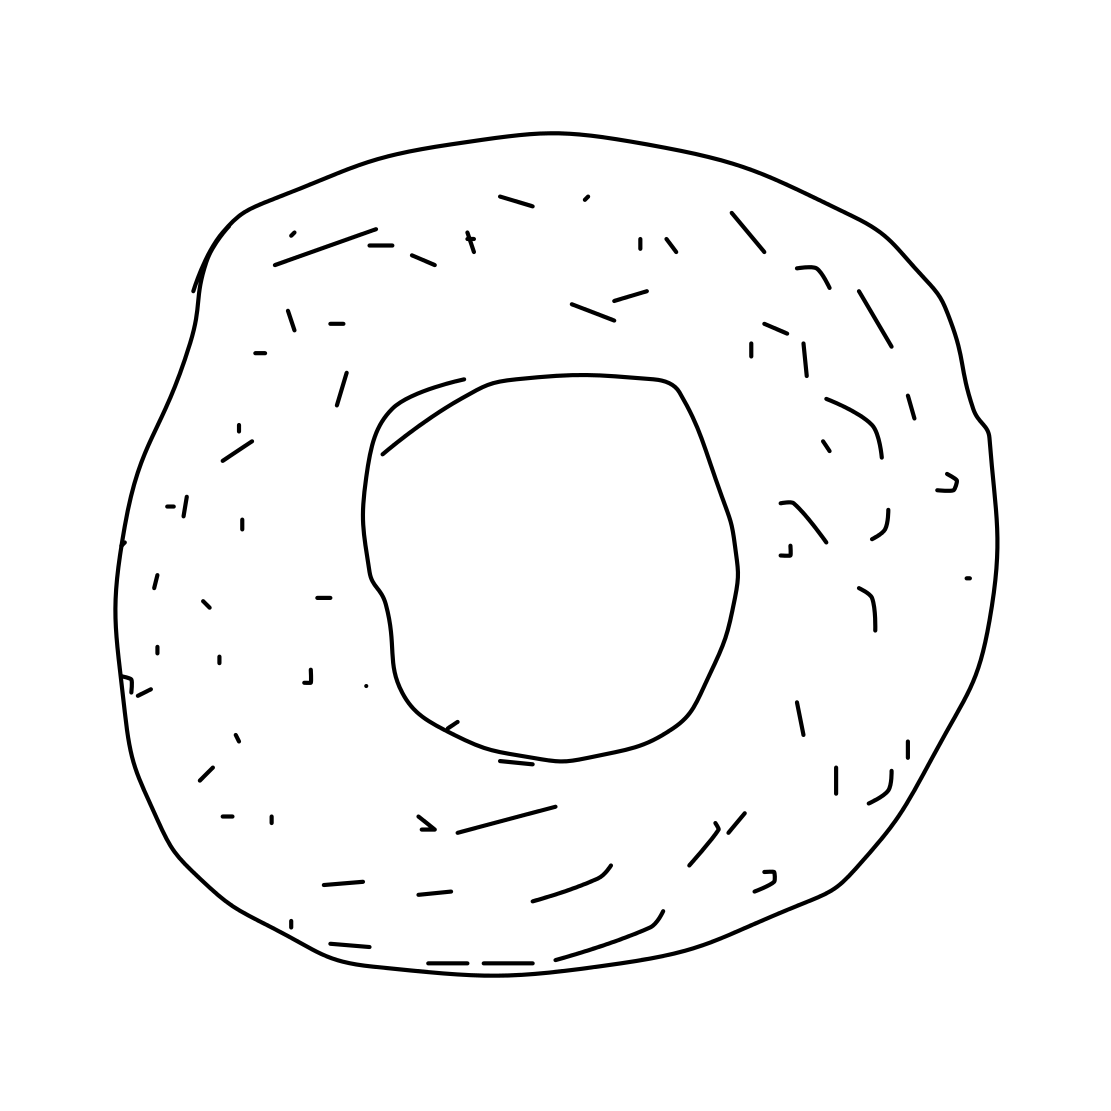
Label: donut